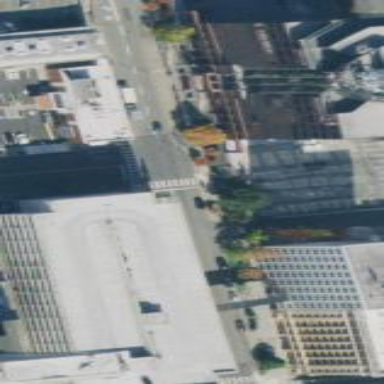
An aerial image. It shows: Multi-storey parking building.